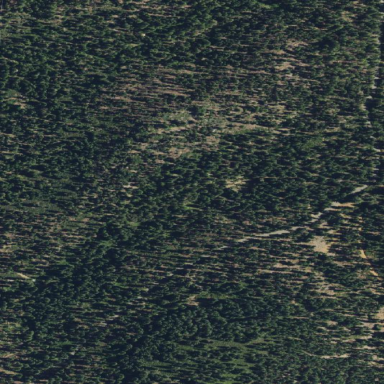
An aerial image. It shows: Greenfield woodland with needle-leaved evergreen trees.